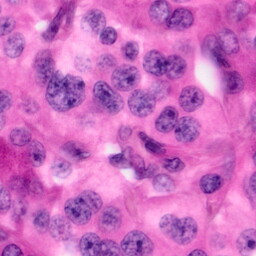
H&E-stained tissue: Pancreatic